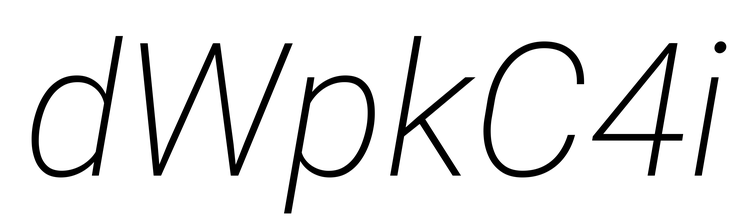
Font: Roboto-Italic_ExtraLight_Italic